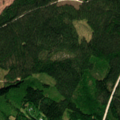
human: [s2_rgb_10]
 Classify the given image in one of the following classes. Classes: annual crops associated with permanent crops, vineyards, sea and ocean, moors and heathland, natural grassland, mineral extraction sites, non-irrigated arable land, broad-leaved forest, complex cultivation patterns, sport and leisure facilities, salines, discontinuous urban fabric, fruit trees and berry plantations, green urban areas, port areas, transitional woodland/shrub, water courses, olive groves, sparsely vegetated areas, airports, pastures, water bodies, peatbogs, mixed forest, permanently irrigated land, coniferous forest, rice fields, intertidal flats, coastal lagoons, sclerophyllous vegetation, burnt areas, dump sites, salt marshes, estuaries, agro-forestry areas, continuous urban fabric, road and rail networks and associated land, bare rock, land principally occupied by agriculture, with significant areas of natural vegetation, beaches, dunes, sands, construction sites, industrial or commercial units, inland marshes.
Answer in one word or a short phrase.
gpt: coniferous forest, mixed forest